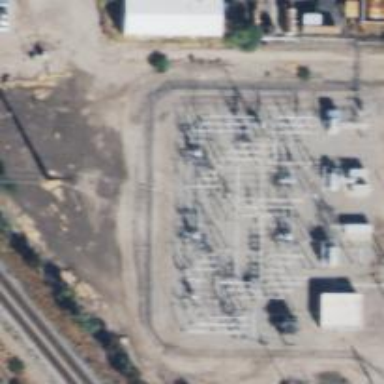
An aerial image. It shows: Switch used for power control.